Question: I'm getting response in XML using Ajax call, i can parse the data but only a single data not multiple data elements, what i am getting in xml response is:
'''
<GetTimeSlotsForUserType_1Response>
<GetTimeSlotsForUserType_1Result>
<NewDataSet xmlns="">
<Table diffgr:id="Table1" msdata:rowOrder="0">
<SlotId>406</SlotId>
<TimeAvailable> 01:00</TimeAvailable>
<CutOffHours>0.50</CutOffHours>
<Sequence>1</Sequence>
</Table>
<Table diffgr:id="Table2" msdata:rowOrder="1">
<SlotId>408</SlotId>
<TimeAvailable>02:00</TimeAvailable>
<CutOffHours>0.50</CutOffHours>
<Sequence>1</Sequence>
</Table>
<Table diffgr:id="Table3" msdata:rowOrder="2">
<SlotId>410</SlotId>
<TimeAvailable>03:00</TimeAvailable>
<CutOffHours>0.50</CutOffHours>
<Sequence>1</Sequence>
</Table>
<Table diffgr:id="Table4" msdata:rowOrder="3">
<SlotId>412</SlotId>
<TimeAvailable>04:00</TimeAvailable>
<CutOffHours>0.50</CutOffHours>
<Sequence>1</Sequence>
</Table>
<Table diffgr:id="Table5" msdata:rowOrder="4">
<SlotId>414</SlotId>
<TimeAvailable>05:00</TimeAvailable>
<CutOffHours>0.50</CutOffHours>
<Sequence>1</Sequence>
</Table>
</NewDataSet>
</GetTimeSlotsForUserType_1Result>
</GetTimeSlotsForUserType_1Response>
'''
I need the various elements and put them one by one in the Select menu in my HTML page.
Jquery code:
'''
function GetTimeSlotsForUser(){
var soapMessage4='<soap:Envelope xmlns:xsi="http://www.w3.org/2001/XMLSchema-instance" xmlns:xsd="http://www.w3.org/2001/XMLSchema" xmlns:soap="http://schemas.xmlsoap.org/soap/envelope/"><soap:Body><GetTimeSlotsForUserType_1 xmlns="http://there.org/"><opFacId>'+ OpFacId +'</opFacId><requestType>'+ check +'</requestType><category>'+ category +'</category><availableFor>'+ issignee +'</availableFor></GetTimeSlotsForUserType_1></soap:Body></soap:Envelope>';
$.ajax({
url: "http://33.204.22.31/therewebservice/therewebservice.asmx?op=GetTimeSlotsForUserType_1",
type: "POST",
dataType: "xml",
SOAPAction: "http://there.org/GetTimeSlotsForUserType_1",
data: soapMessage4,
complete: endSaveProduct4,
contentType: "text/xml; charset="utf-8""
});
return false;
}
function endSaveProduct4(xmlHttpRequest,status){
var optionlist='<option value="select-value-2">-- Select Time --</option>';
$(xmlHttpRequest.responseXML)
.find('NewDataSet')
.each(function()
{
var timeAvailable=$(this).find('TimeAvailable').text();
optionlist += '<option>' + timeAvailable + '</option>';
});
$("#select-choice-2").html(optionlist).selectmenu('refresh', true);
}
'''
Till here i am able to get the data in optionlist, but it just grab all the elements and put it as a one option in my select menu like this...:

What i want is to parse all the different "Time Available" elements from the xml and to display it as multiple options in select menu.
Please help.
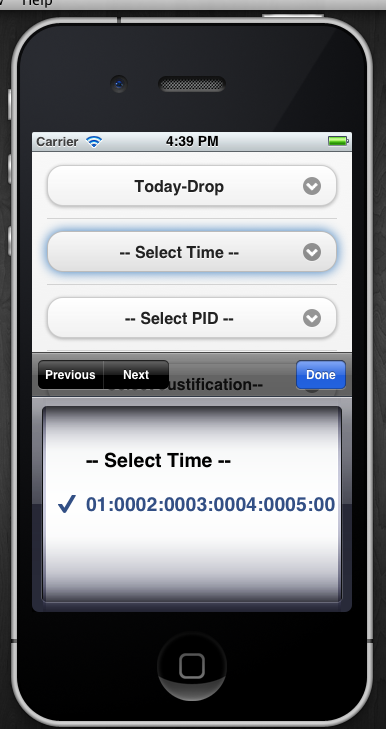
Answer: This should work
'''
timeSlots = $(xmlHttpRequest.responseXML).find('TimeAvailable')
$(timeSlots).each(function(){
optionlist += '<option>' + $(this).text() + '</option>';
});
'''